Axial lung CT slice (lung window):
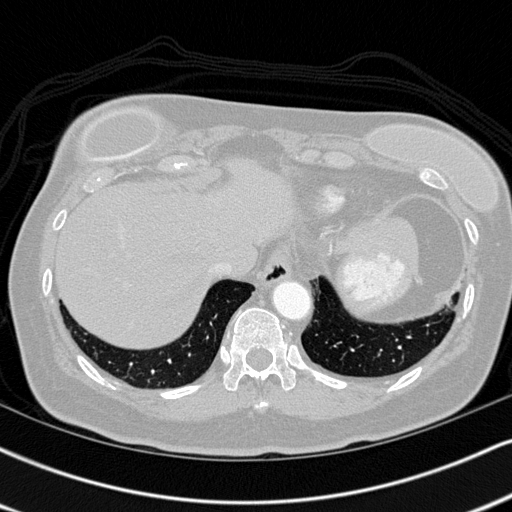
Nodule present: no